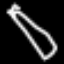
Label: pencil